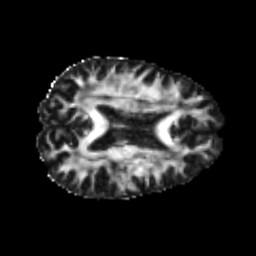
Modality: FA
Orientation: axial
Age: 24
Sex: male
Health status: healthy
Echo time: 0.074 s